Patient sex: M
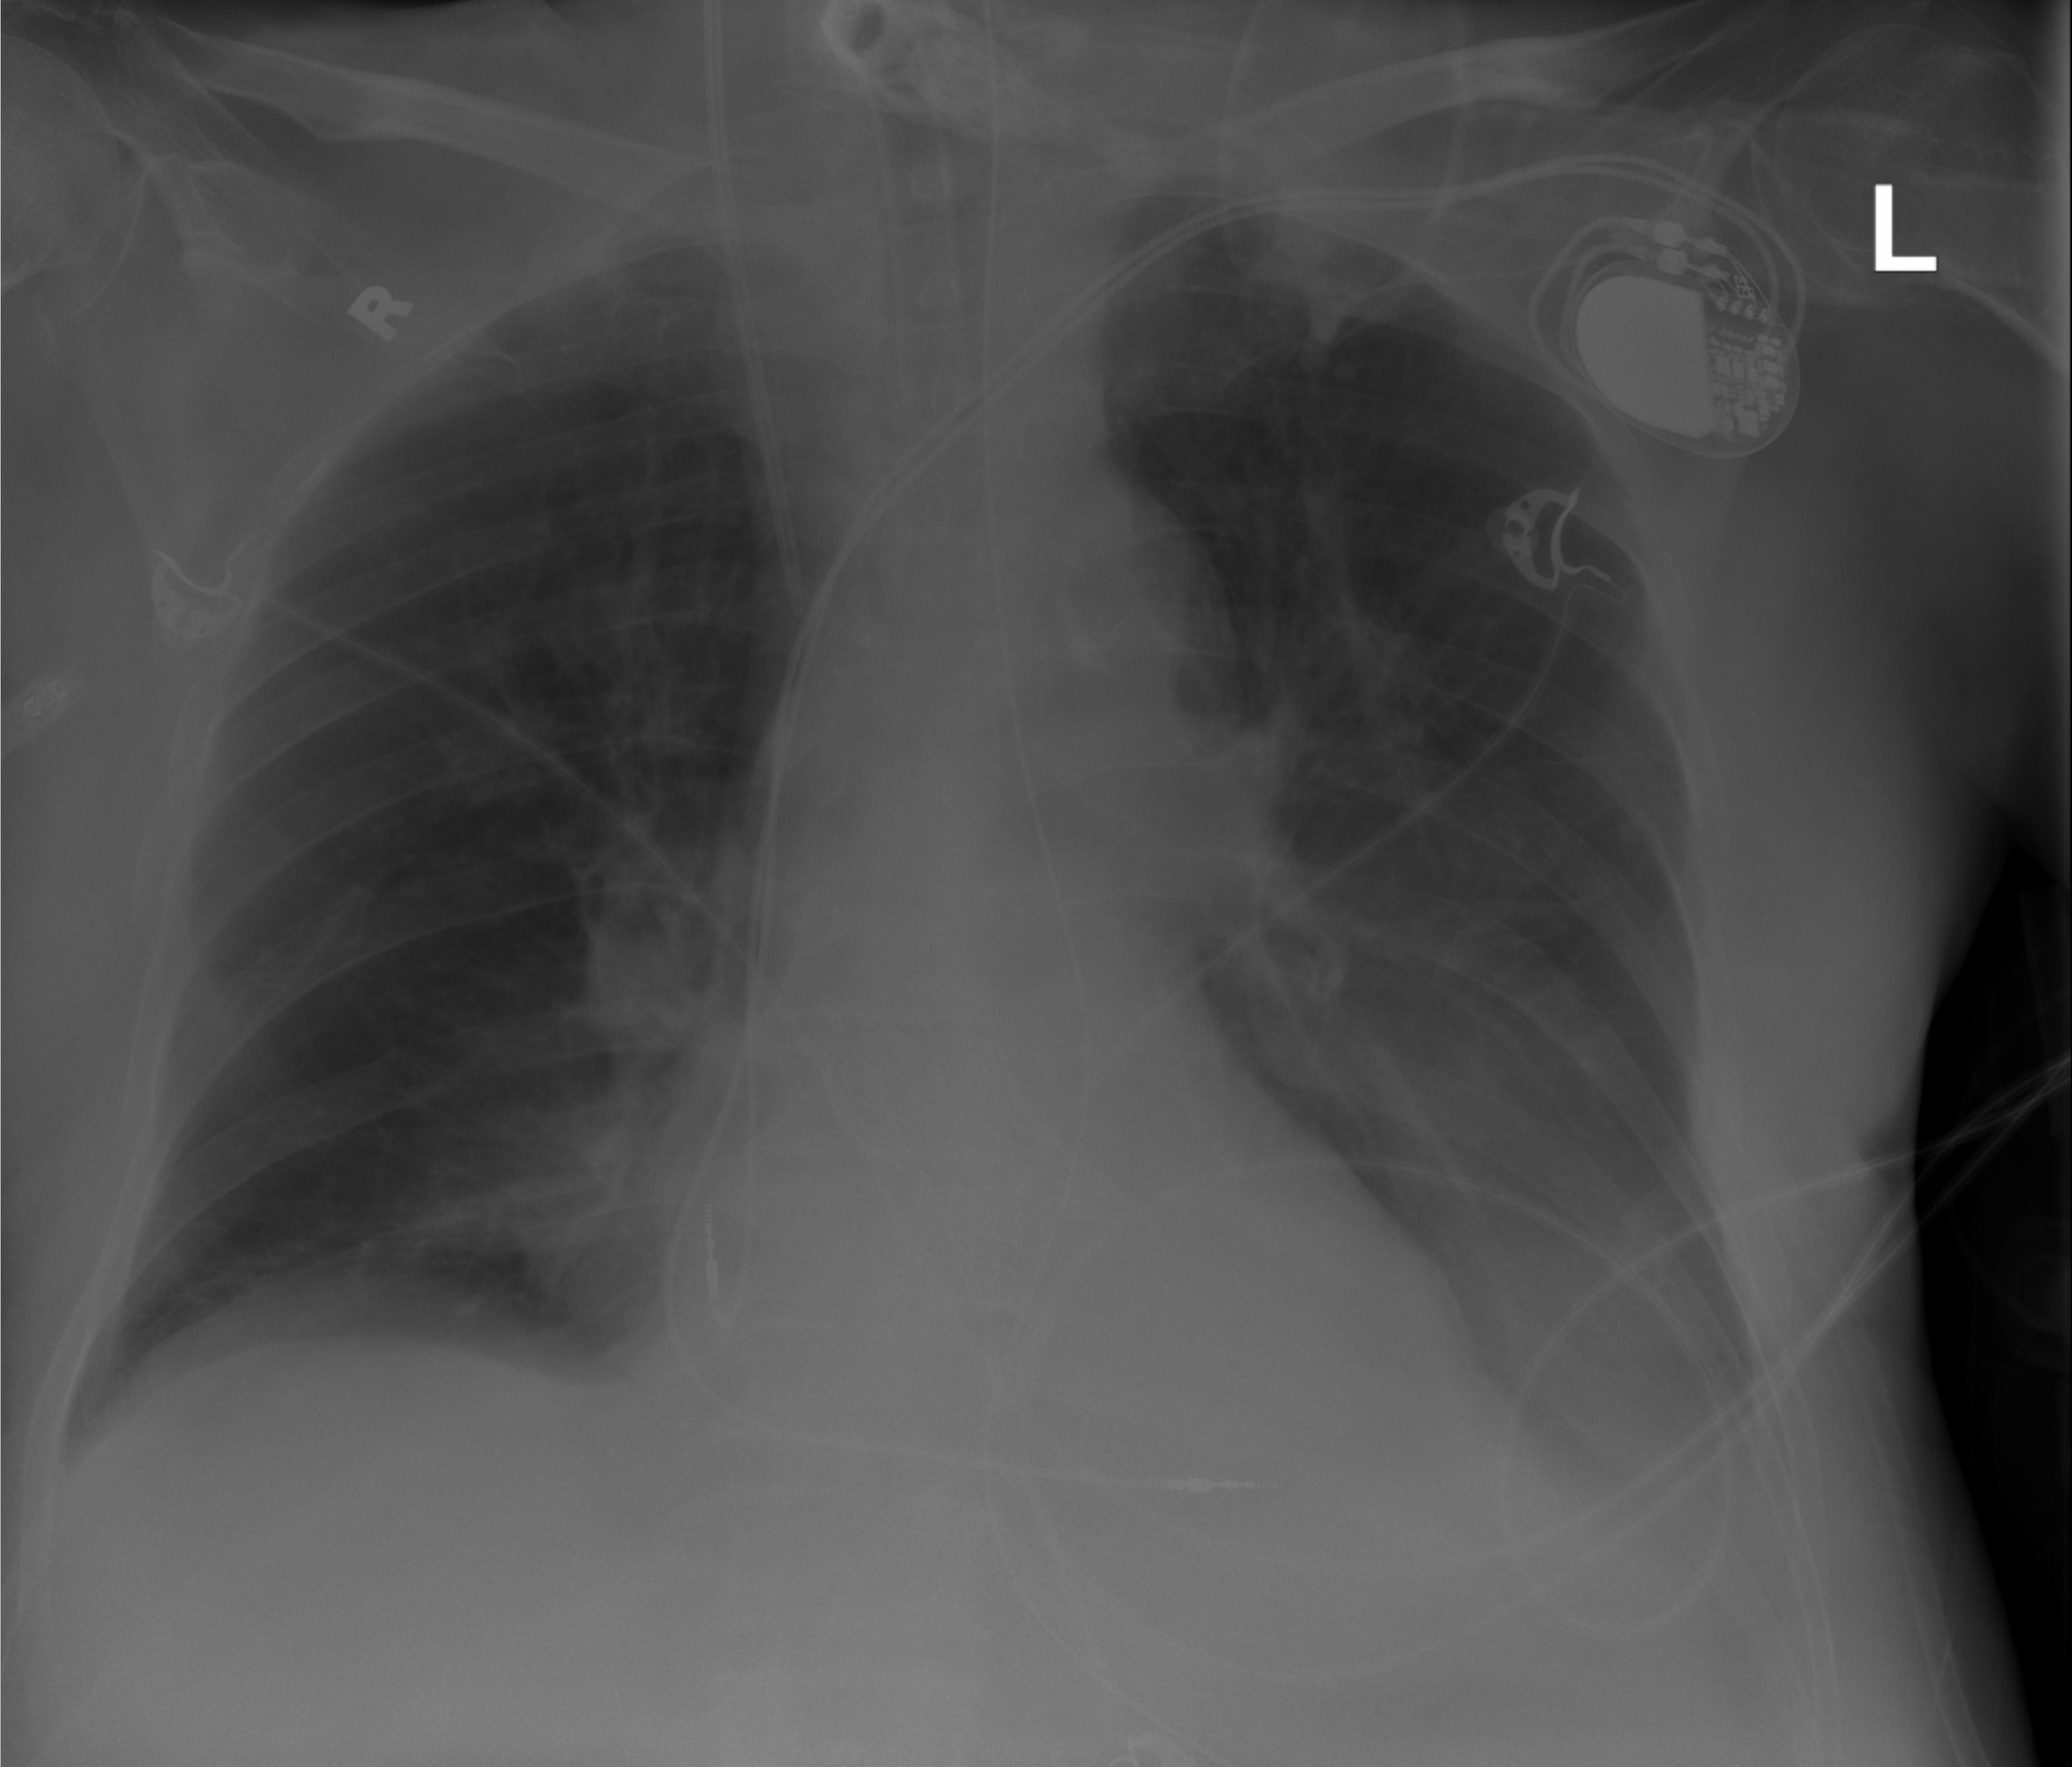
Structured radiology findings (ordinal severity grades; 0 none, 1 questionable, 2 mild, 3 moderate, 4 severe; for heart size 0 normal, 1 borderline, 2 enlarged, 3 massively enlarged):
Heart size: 0
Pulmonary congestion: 0
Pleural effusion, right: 0
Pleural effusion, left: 2
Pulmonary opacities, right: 0
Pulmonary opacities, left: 0
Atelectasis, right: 0
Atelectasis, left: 0